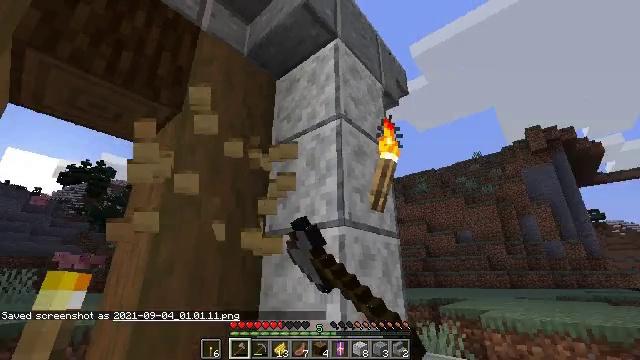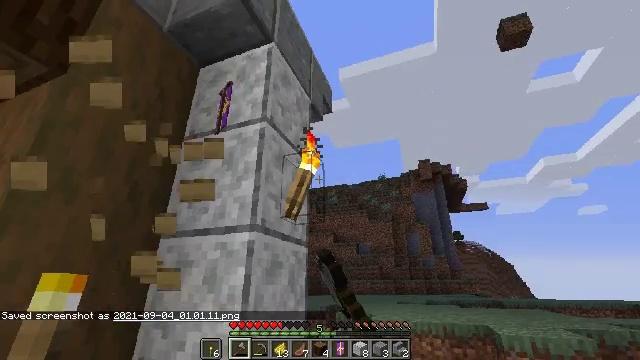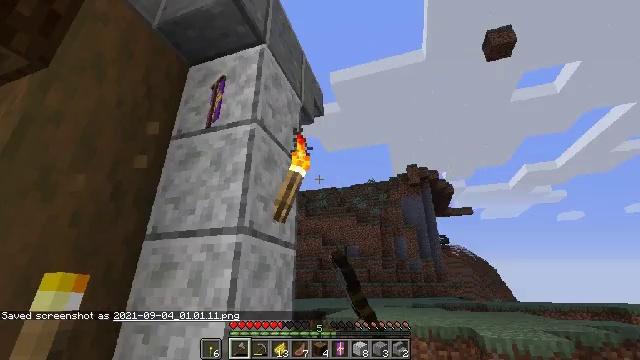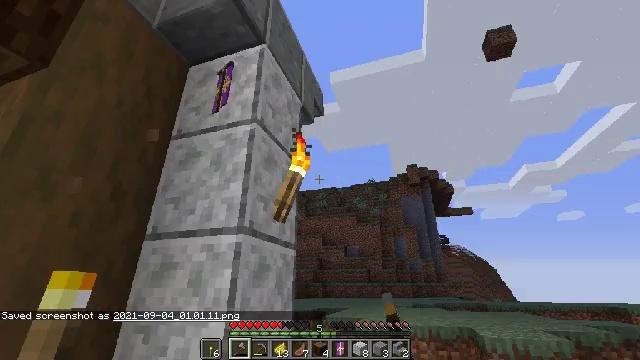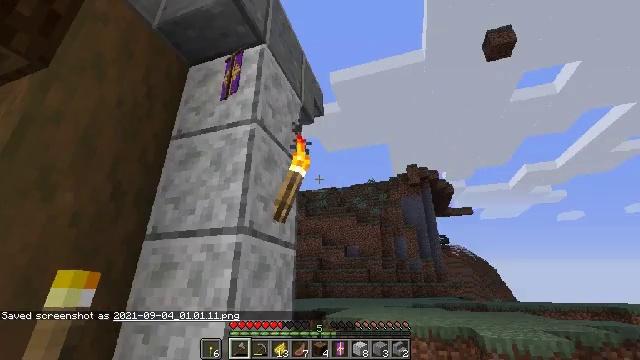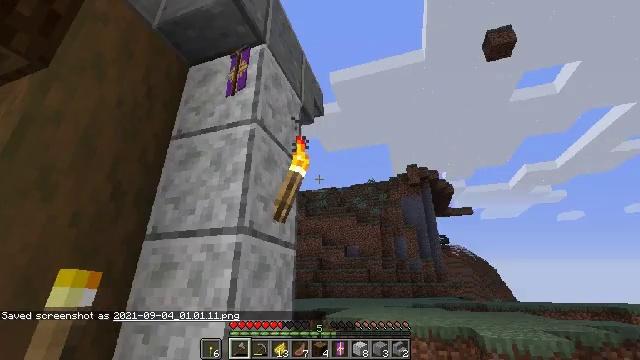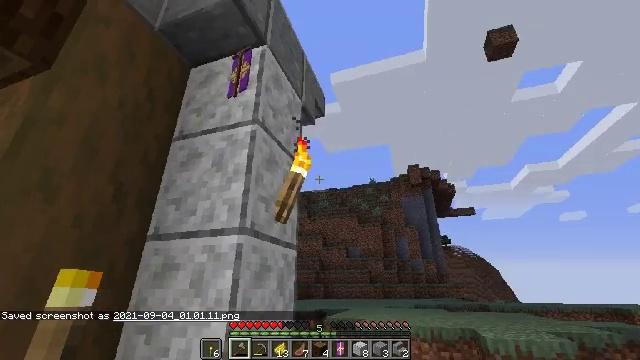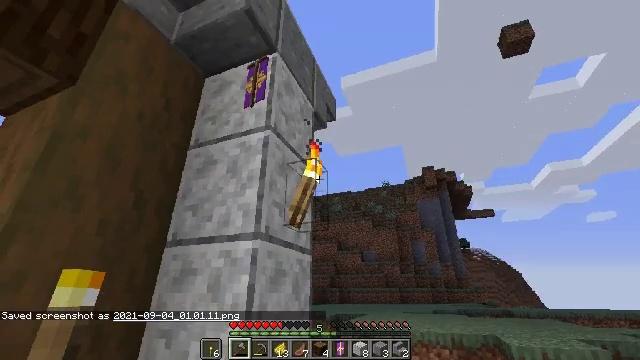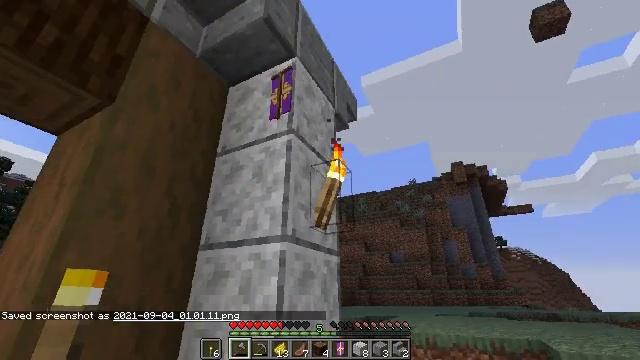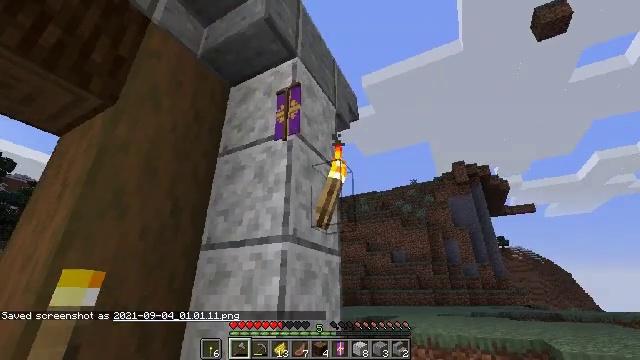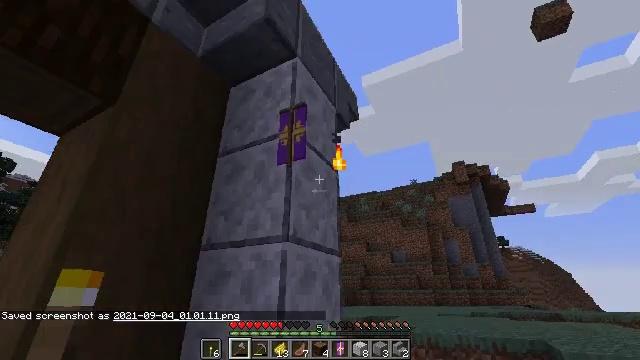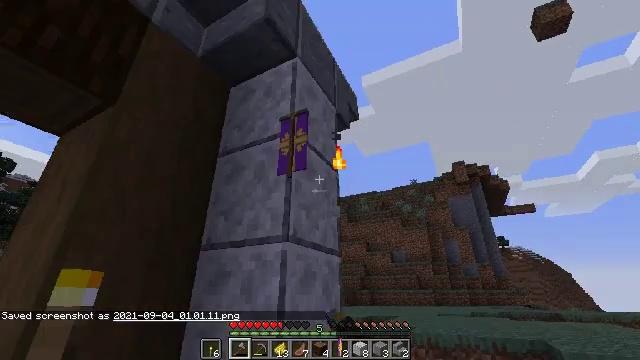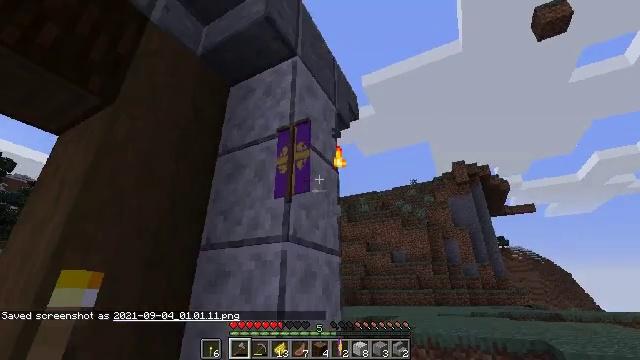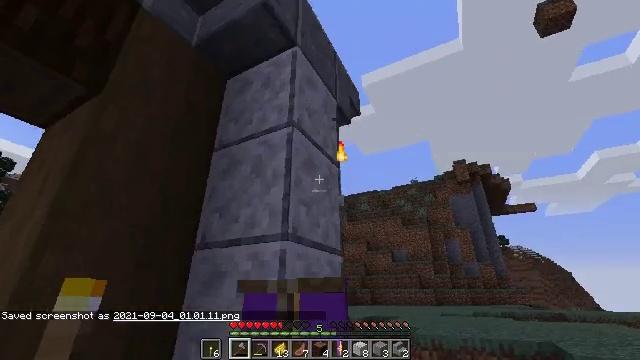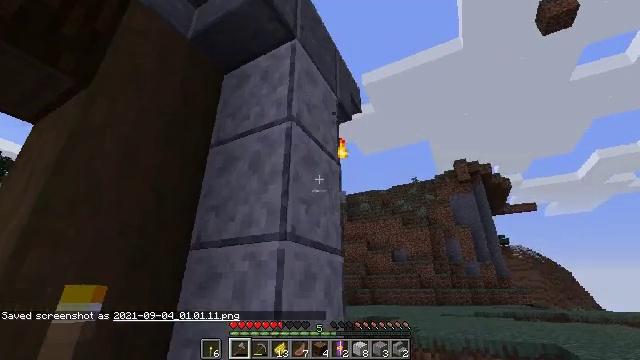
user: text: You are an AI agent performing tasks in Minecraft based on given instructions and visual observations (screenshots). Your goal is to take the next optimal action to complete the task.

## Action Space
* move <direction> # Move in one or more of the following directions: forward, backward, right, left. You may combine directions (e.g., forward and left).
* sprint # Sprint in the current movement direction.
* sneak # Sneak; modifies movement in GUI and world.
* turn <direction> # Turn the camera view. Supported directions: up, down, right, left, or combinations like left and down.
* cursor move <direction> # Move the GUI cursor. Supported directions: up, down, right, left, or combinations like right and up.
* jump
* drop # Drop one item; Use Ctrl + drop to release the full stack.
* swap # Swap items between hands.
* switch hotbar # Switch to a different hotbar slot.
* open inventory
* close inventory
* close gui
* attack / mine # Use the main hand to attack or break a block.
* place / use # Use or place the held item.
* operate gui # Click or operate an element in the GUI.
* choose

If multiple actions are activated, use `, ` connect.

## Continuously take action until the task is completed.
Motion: motion action
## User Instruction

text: Break the wall torch for relocation.
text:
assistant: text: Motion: turn right and up
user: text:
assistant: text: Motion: turn right
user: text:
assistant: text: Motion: no_op
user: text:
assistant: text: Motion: attack / mine
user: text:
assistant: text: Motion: attack / mine
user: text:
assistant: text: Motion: no_op
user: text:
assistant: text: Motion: turn left
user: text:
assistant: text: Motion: turn left
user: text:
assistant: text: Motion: no_op
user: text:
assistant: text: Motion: attack / mine
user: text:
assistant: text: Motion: attack / mine
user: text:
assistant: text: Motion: move forward
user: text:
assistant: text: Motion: move forward
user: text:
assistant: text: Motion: move forward
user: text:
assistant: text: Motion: no_op